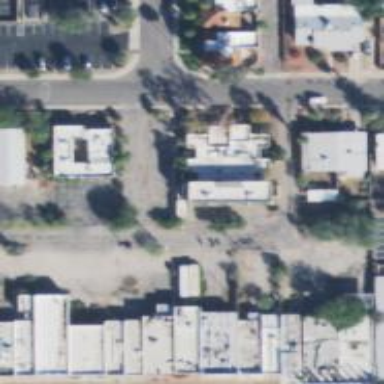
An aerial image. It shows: Alley classified as service road.